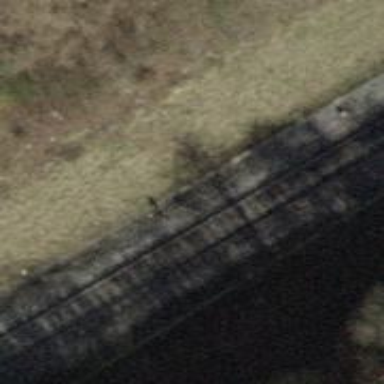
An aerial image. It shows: Railway switch.